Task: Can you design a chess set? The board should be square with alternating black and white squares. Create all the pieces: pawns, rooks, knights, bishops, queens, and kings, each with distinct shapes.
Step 2638:
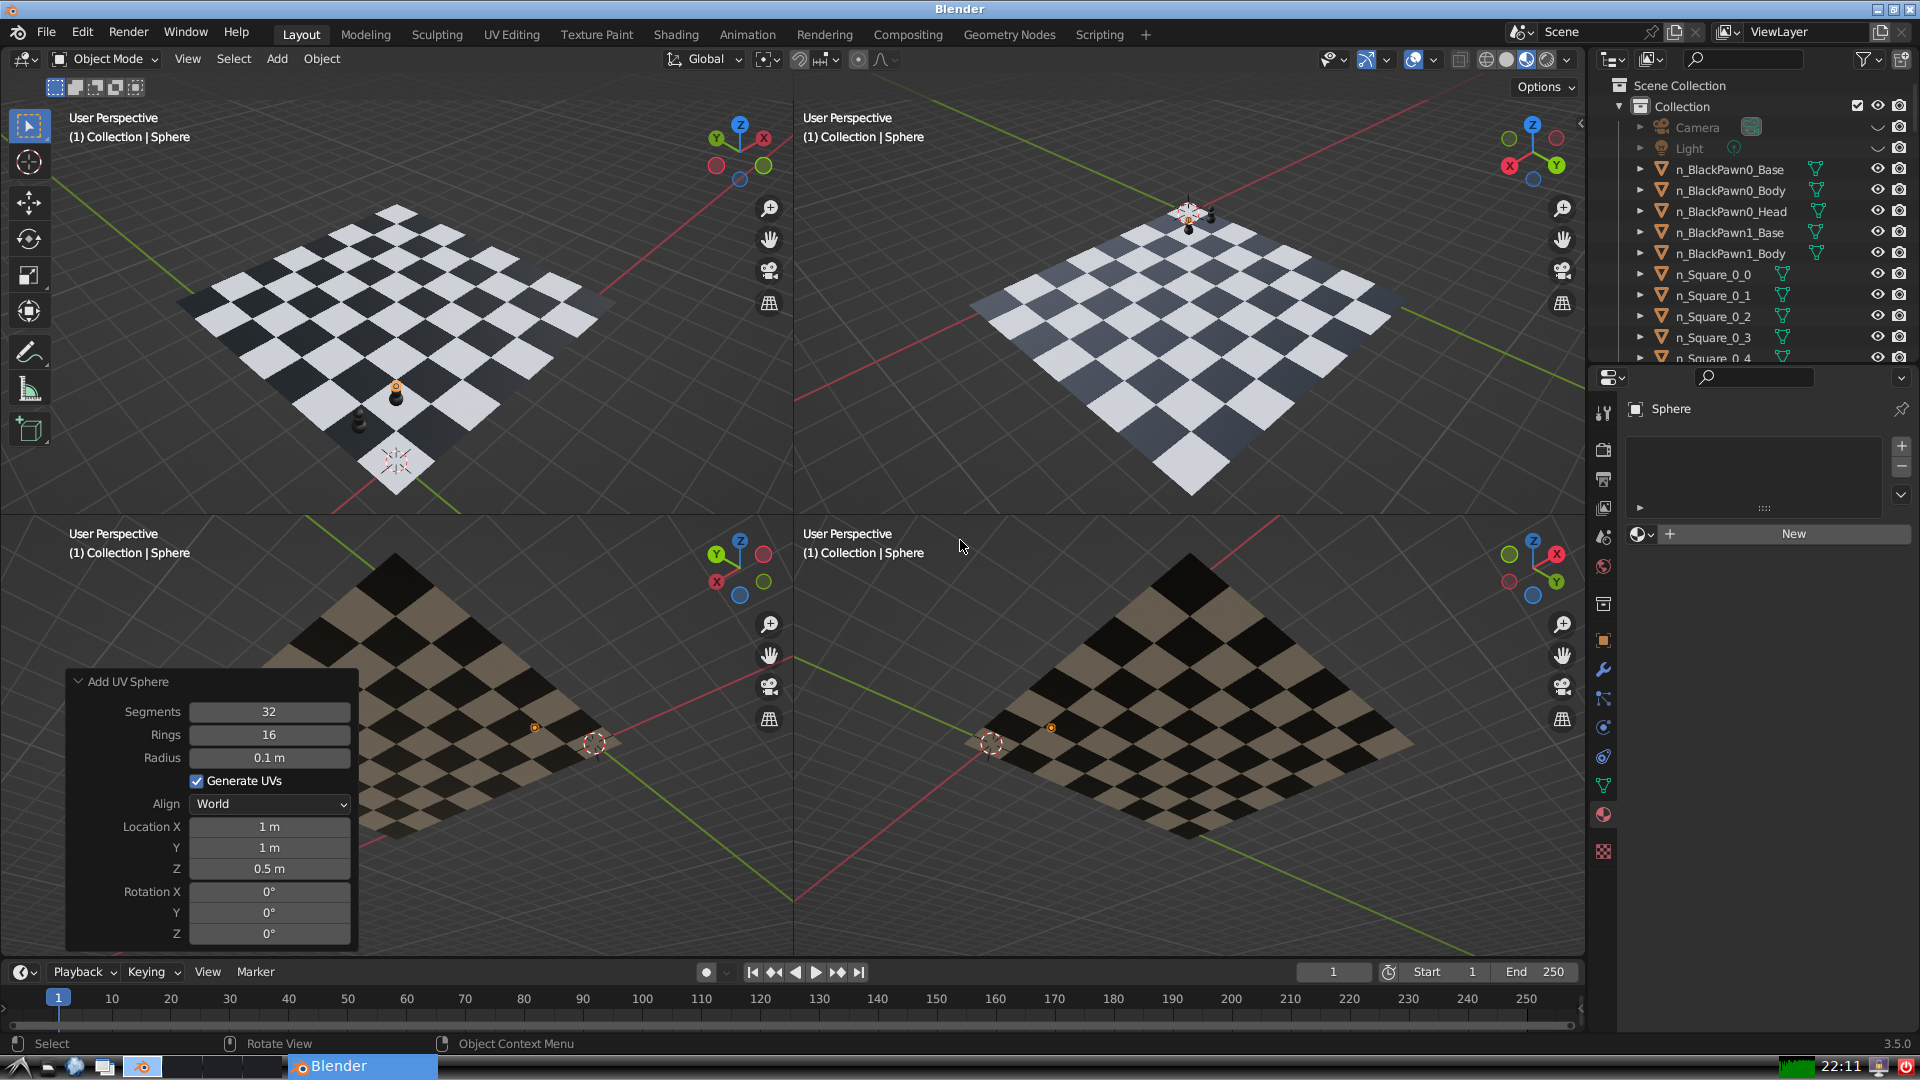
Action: {"key_press": ['Ctrl, Home']}